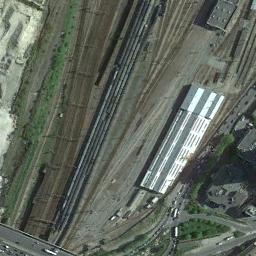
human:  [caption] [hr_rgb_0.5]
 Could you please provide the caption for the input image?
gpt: These railways have some buildings on one side of the railways and some trains are on the railways .

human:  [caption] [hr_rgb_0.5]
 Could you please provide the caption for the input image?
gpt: The railway is next to the grass and houses .

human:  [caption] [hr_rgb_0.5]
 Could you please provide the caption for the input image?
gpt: Several buildings of different shapes are beside the railway .

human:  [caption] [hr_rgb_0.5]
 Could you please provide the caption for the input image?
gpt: There are three parallel railway lines here .

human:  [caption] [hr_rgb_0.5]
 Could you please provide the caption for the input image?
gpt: There are green meadows and a white building beside the railway .